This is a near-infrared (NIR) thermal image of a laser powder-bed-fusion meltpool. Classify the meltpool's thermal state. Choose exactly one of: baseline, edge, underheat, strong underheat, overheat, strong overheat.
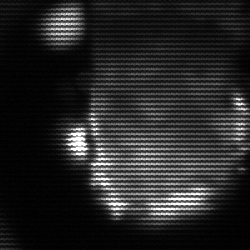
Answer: baseline